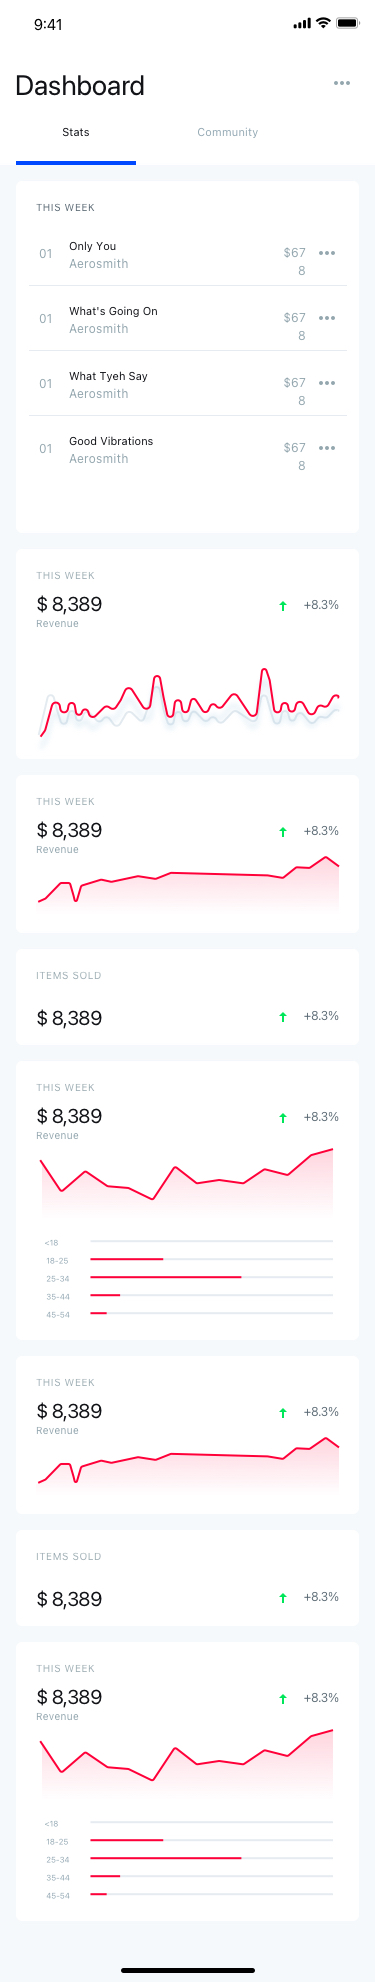
Text in this UI design:
This Week